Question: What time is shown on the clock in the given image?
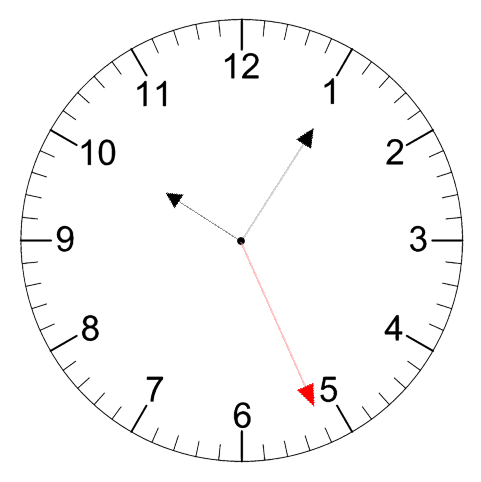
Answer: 10:05:26